Question: I am looking for a way to get the app icon from the app id. Do you know how to do it? Please share the way. Thanks.
e.g
Instagram, where the id I'm looking for is: id389801252
<URL>
I want to get this image:

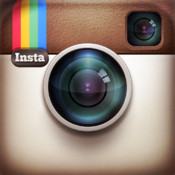
Answer: (I composed this answer after 2 minutes of googling... It's just the matter of the correct keyword!)
This is possible using an <URL> API of the iTunes Store. It might change in the future, but it doesn't seem to have changed in the near past, so here you are...
'''
NSString *idString = @"id389801252";
NSString *numericIDStr = [idString substringFromIndex:2]; // @"389801252"
NSString *urlStr = [NSString stringWithFormat:@"http://itunes.apple.com/lookup?id=%@", numericIDStr];
NSURL *url = [NSURL URLWithString:urlStr];
NSData *json = [NSData dataWithContentsOfURL:url];
NSDictionary *dict = [NSJSONSerialization JSONObjectWithData:json options:0 error:NULL];
NSArray *results = [dict objectForKey:@"results"];
NSDictionary *result = [results objectAtIndex:0];
NSString *imageUrlStr = [result objectForKey:@"artworkUrl100"]; // or 512, or 60
NSURL *artworkURL = [NSURL URLWithString:imageUrlStr];
NSData *imageData = [NSData dataWithContentsOfURL:artworkURL];
UIImage *artworkImage = [UIImage imageWithData:imageData];
'''
Note that this performs two synchronous round-trips using the 'NSURL' API, so you better wrap this in a backgorund thread for maximal user experience. Feed this program an ID string ('idString' in the code above) and in the end, 'artworkImage' will contain a UIImage with the desired image.